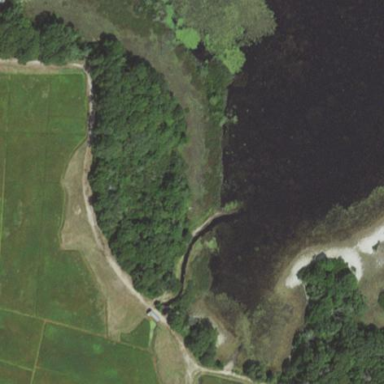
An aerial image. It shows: Marshy wetland area.